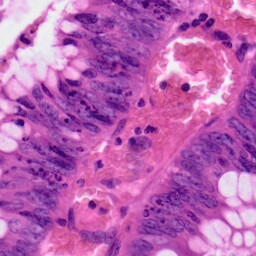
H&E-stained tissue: Colon